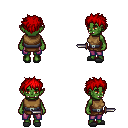
a pixel art fantasy rpg character, female body template, orc, green skin, leather chest armor, magenta pants, red bedhead hairstyle, gray slippers, dagger, four views (front, back, left, right), 2x2 character sprite sheet, small pixel art, hard edges, no anti-aliasing